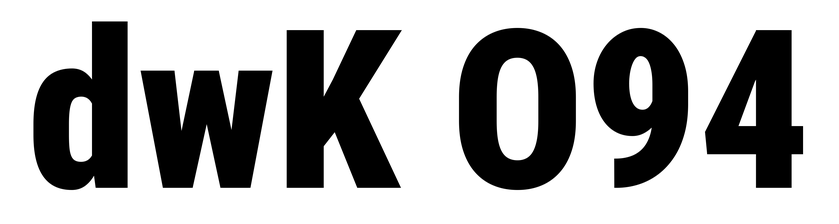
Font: Roboto_Condensed_Black